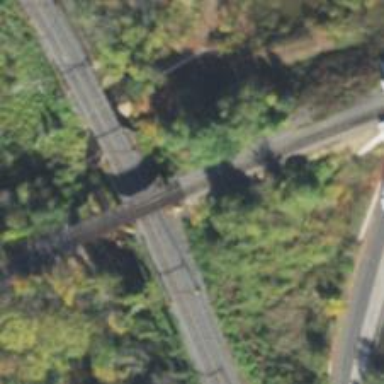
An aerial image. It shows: Bridge over railway line.